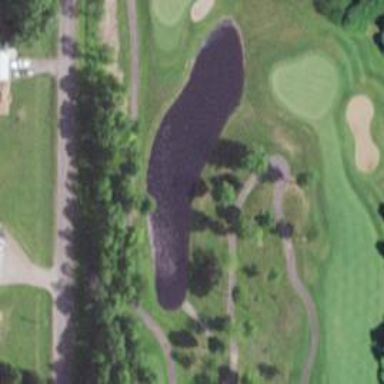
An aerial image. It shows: Rough grassy area used for golf.